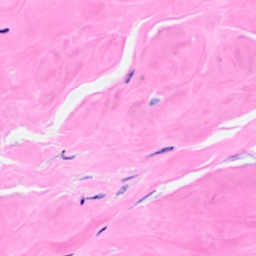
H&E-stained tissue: Breast